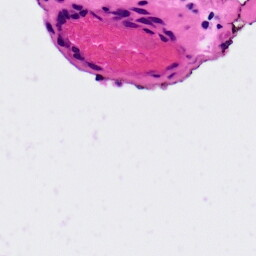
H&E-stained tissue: Ovarian